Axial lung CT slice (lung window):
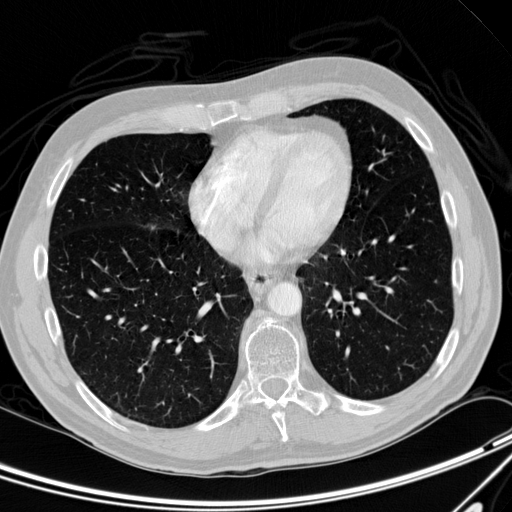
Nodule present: no